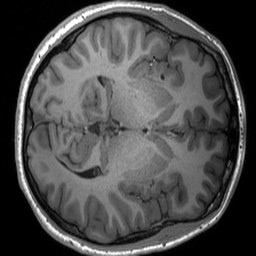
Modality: T1w
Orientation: axial
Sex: male
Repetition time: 1.95 s
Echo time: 0.026 s